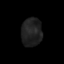
Tissue: skin
Cell type: Epithelial cells
Senescence score: 0.2705
Nuclear area (px): 561
Mean DAPI intensity: 32.529